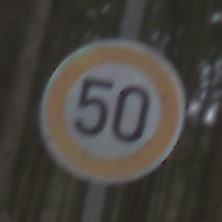
Verkehrszeichen: Geschwindigkeit50
Umgebung: Outdoor, Nature
Tageszeit: Midday
Wetter: Overcast
Licht: Natural
Jahreszeit: NotSpecified
Kontrast: LowContrast